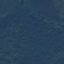
Land use / land cover class: Forest